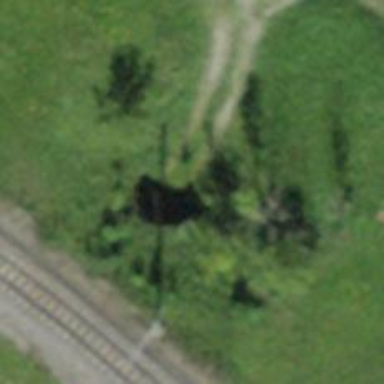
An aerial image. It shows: Track road with grade2 tracktype. It goes through tunnel.